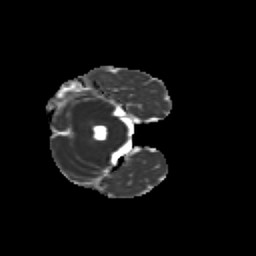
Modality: MD
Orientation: axial
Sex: male
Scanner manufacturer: siemens
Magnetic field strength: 3 T
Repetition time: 5 s
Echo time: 0.071 s